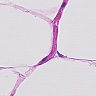
Metastatic tissue present: no